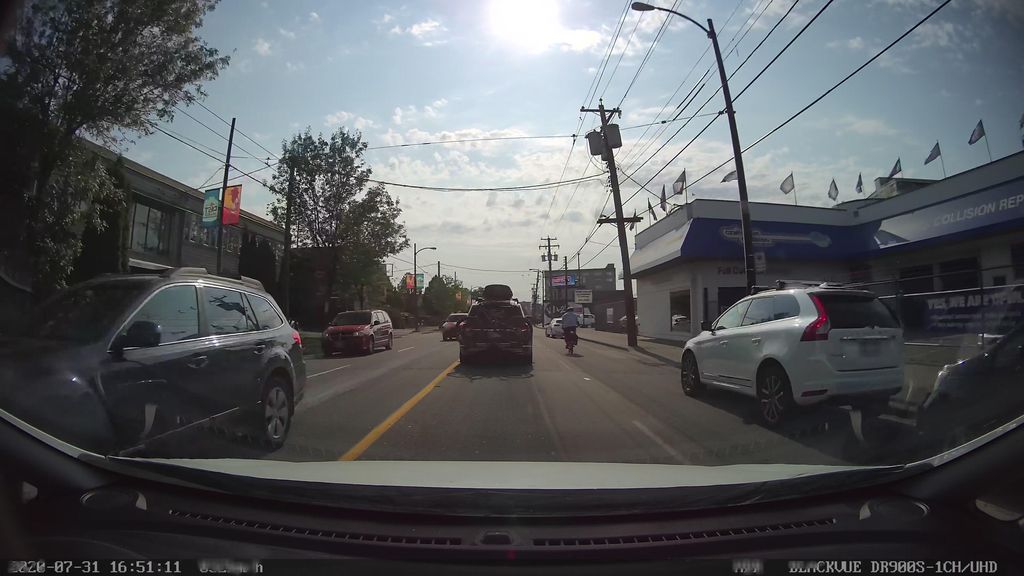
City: vancouver